Question: I'm new to Swift, and not good at manipulating json and hash.
Here's my JSON [Array of Users]
'''
[
{"name": "mary", "age": 24, "detail": "i love ..."},
{"name": "mark", "age": 28, "detail": "i love ..."}
]
'''
I want to show each user's name first and then their 'age'
And If you click there name or age, it will show the 'detail'
I only know how to iterate a array and puts the value on the cell.
Like this way, but now knowing how to display tablecells with a dictionary
'cell.textLabel.text = self.items[indexPath.row]'
How could I know which 'key' should I use in each loop ?
'func tableView(invoice: UITableView, cellForRowAtIndexPath indexPath: NSIndexPath) -> UITableViewCell {'
How could I know this time, I should use the 'name' , and next time I should use 'age' to show my cell?

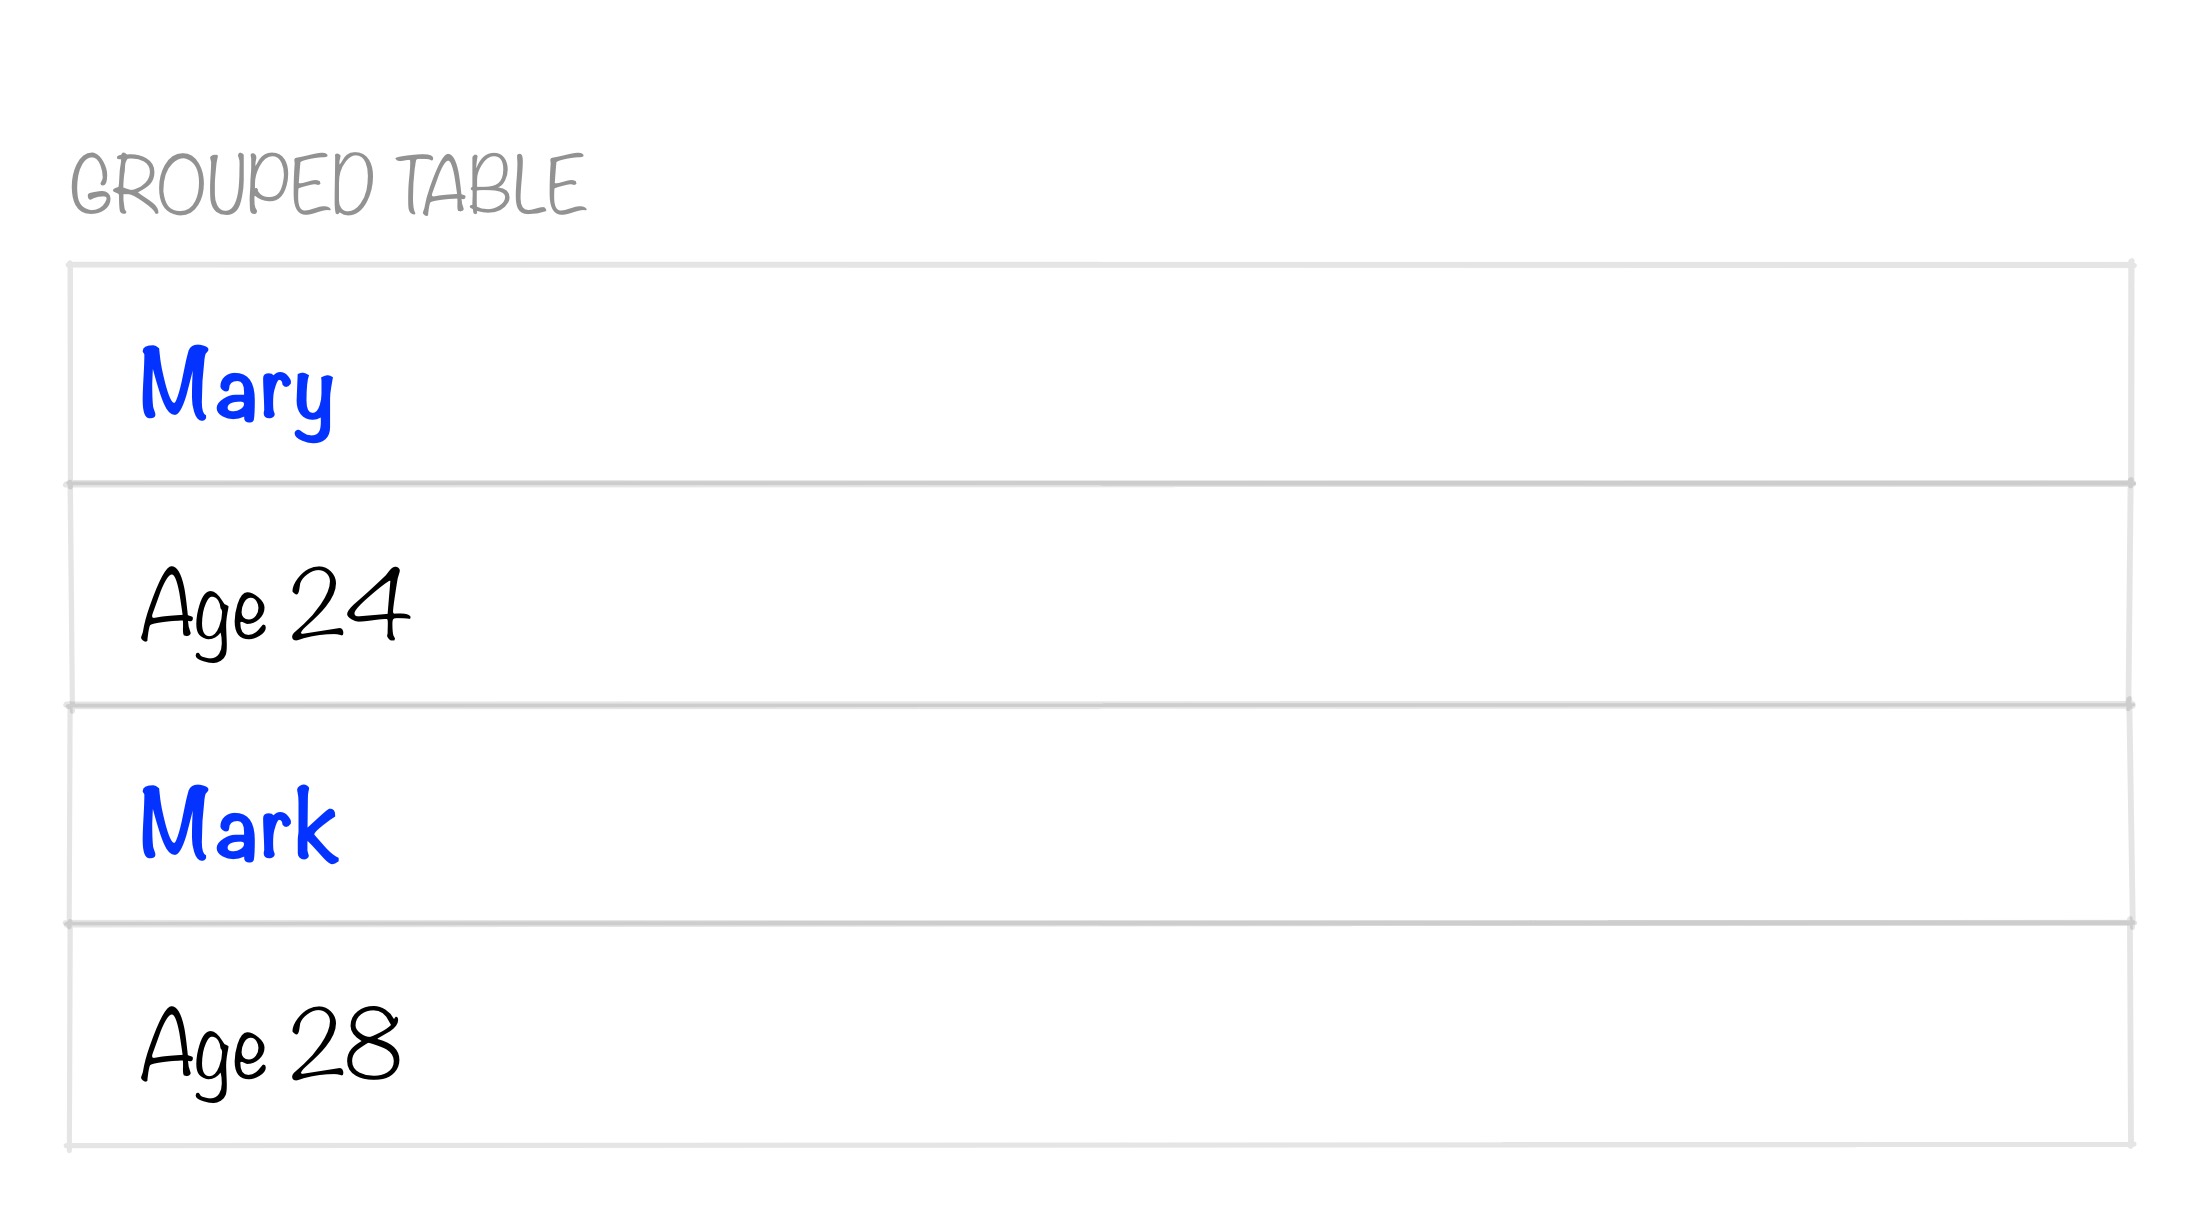
Answer: Since your original JSON is an array, you can parse the JSON elements in a dictionary and then use it in your cell.
'''
func parseJSONArray(jsonData: NSData) -> Array<NSDictionary>{
var error: NSError?
var usersDictionary = NSJSONSerialization.JSONObjectWithData(jsonData, options: NSJSONReadingOptions.MutableContainers, error: &error) as Array<NSDictionary>
return usersDictionary
}
'''
Then you can use this usersDictionary to get your users info:
'''
cell.textlabel.text = usersDictionary[indexPath.row].valueForKey("name")
'''
For the logic of key decision, try something like below:
'''
var index = indexPath.row/2;
var key = indexPath.row%2;
if (key == 0) { //show the name cell
cell.textlabel.text = usersDictionary[index].valueForKey("name")
} else { //show the age cell
cell.textlabel.text = "Age " + usersDictionary[index].valueForKey("age")
}
'''
Similar logic for cell font style and color can be used by you. Its not very complex. Just make sure to have number of rows as twice the json array size (1 cell for each key) and also proper logic for cell selected method.